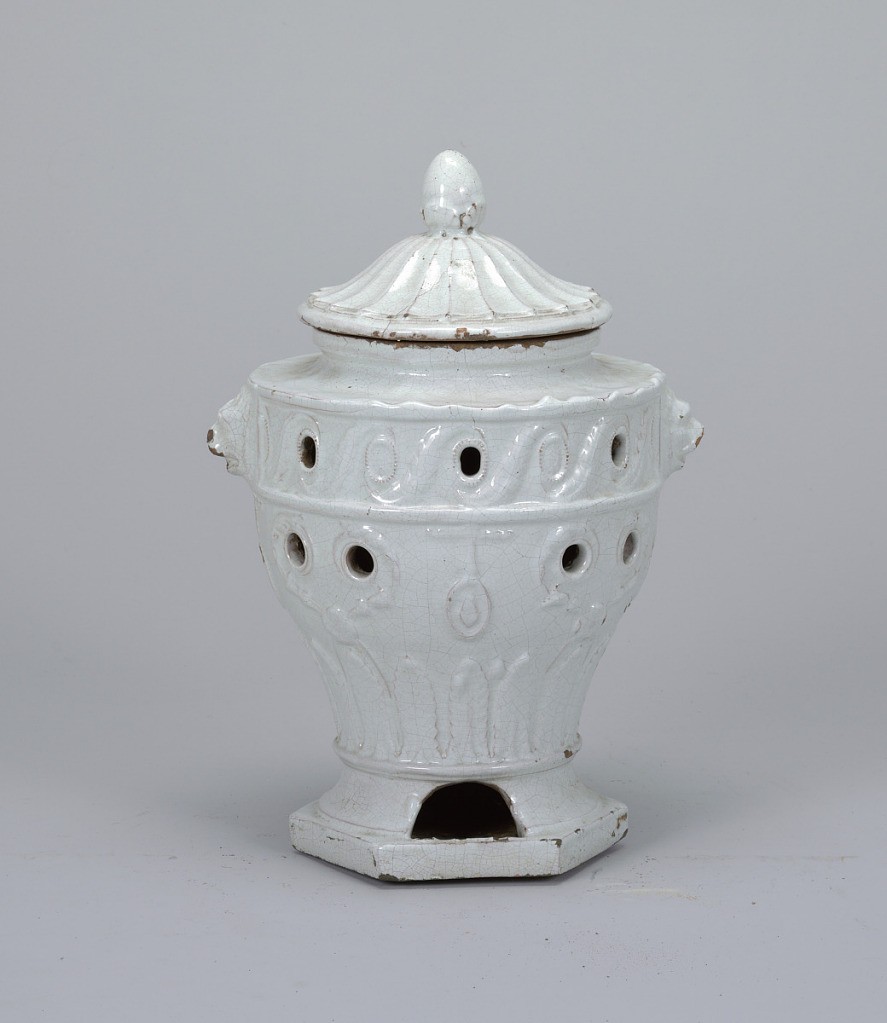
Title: Stove and cover
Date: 18th century
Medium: Tin-glazed earthenware
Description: Vase=shaped stove on a hexagonal base. Lion-head antefixes. Relief molded decorated of guilloche below rim and vertical leaves above base. Pierced holes. Domed lid with finial.